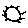
Label: sun